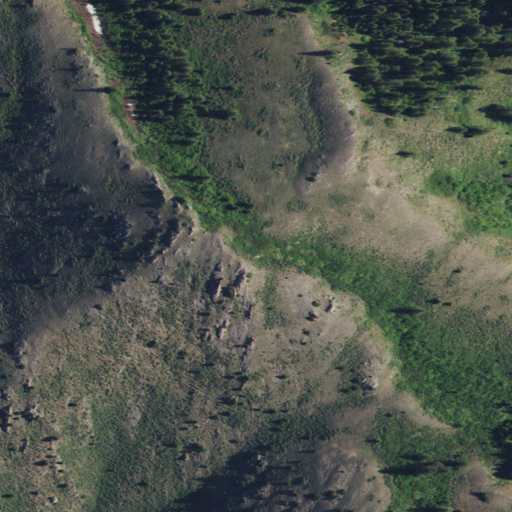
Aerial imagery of ridge(s) in Idaho named Blue Ridge containing shrub and evergreen forest